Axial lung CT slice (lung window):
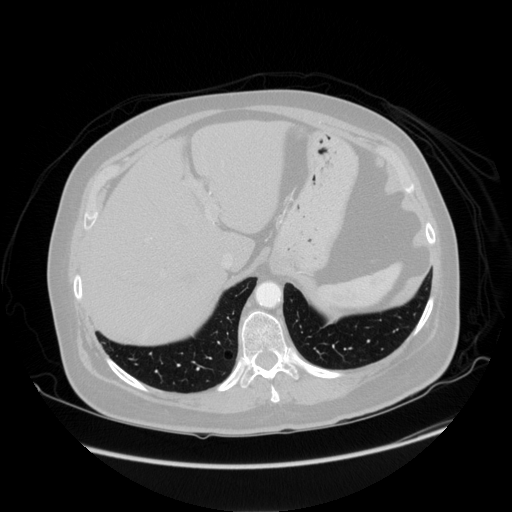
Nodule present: no